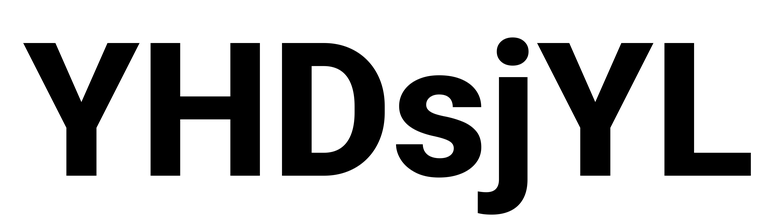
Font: Roboto_ExtraBold